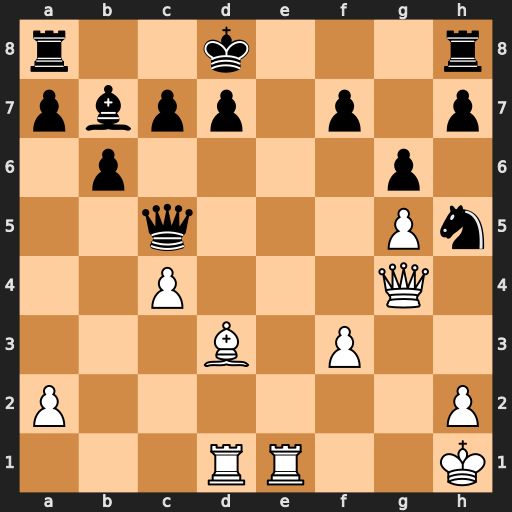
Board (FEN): r2k3r/pbpp1p1p/1p4p1/2q3Pn/2P3Q1/3B1P2/P6P/3RR2K
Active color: w
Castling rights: -
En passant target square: -
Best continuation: Qxd7+ Kxd7 Bf5+ Kc6 Bd7#